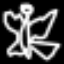
Label: angel